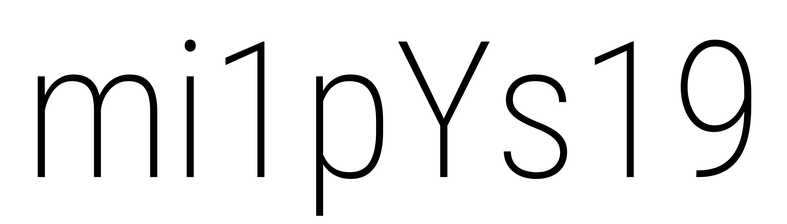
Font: Roboto_Condensed_ExtraLight